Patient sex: F
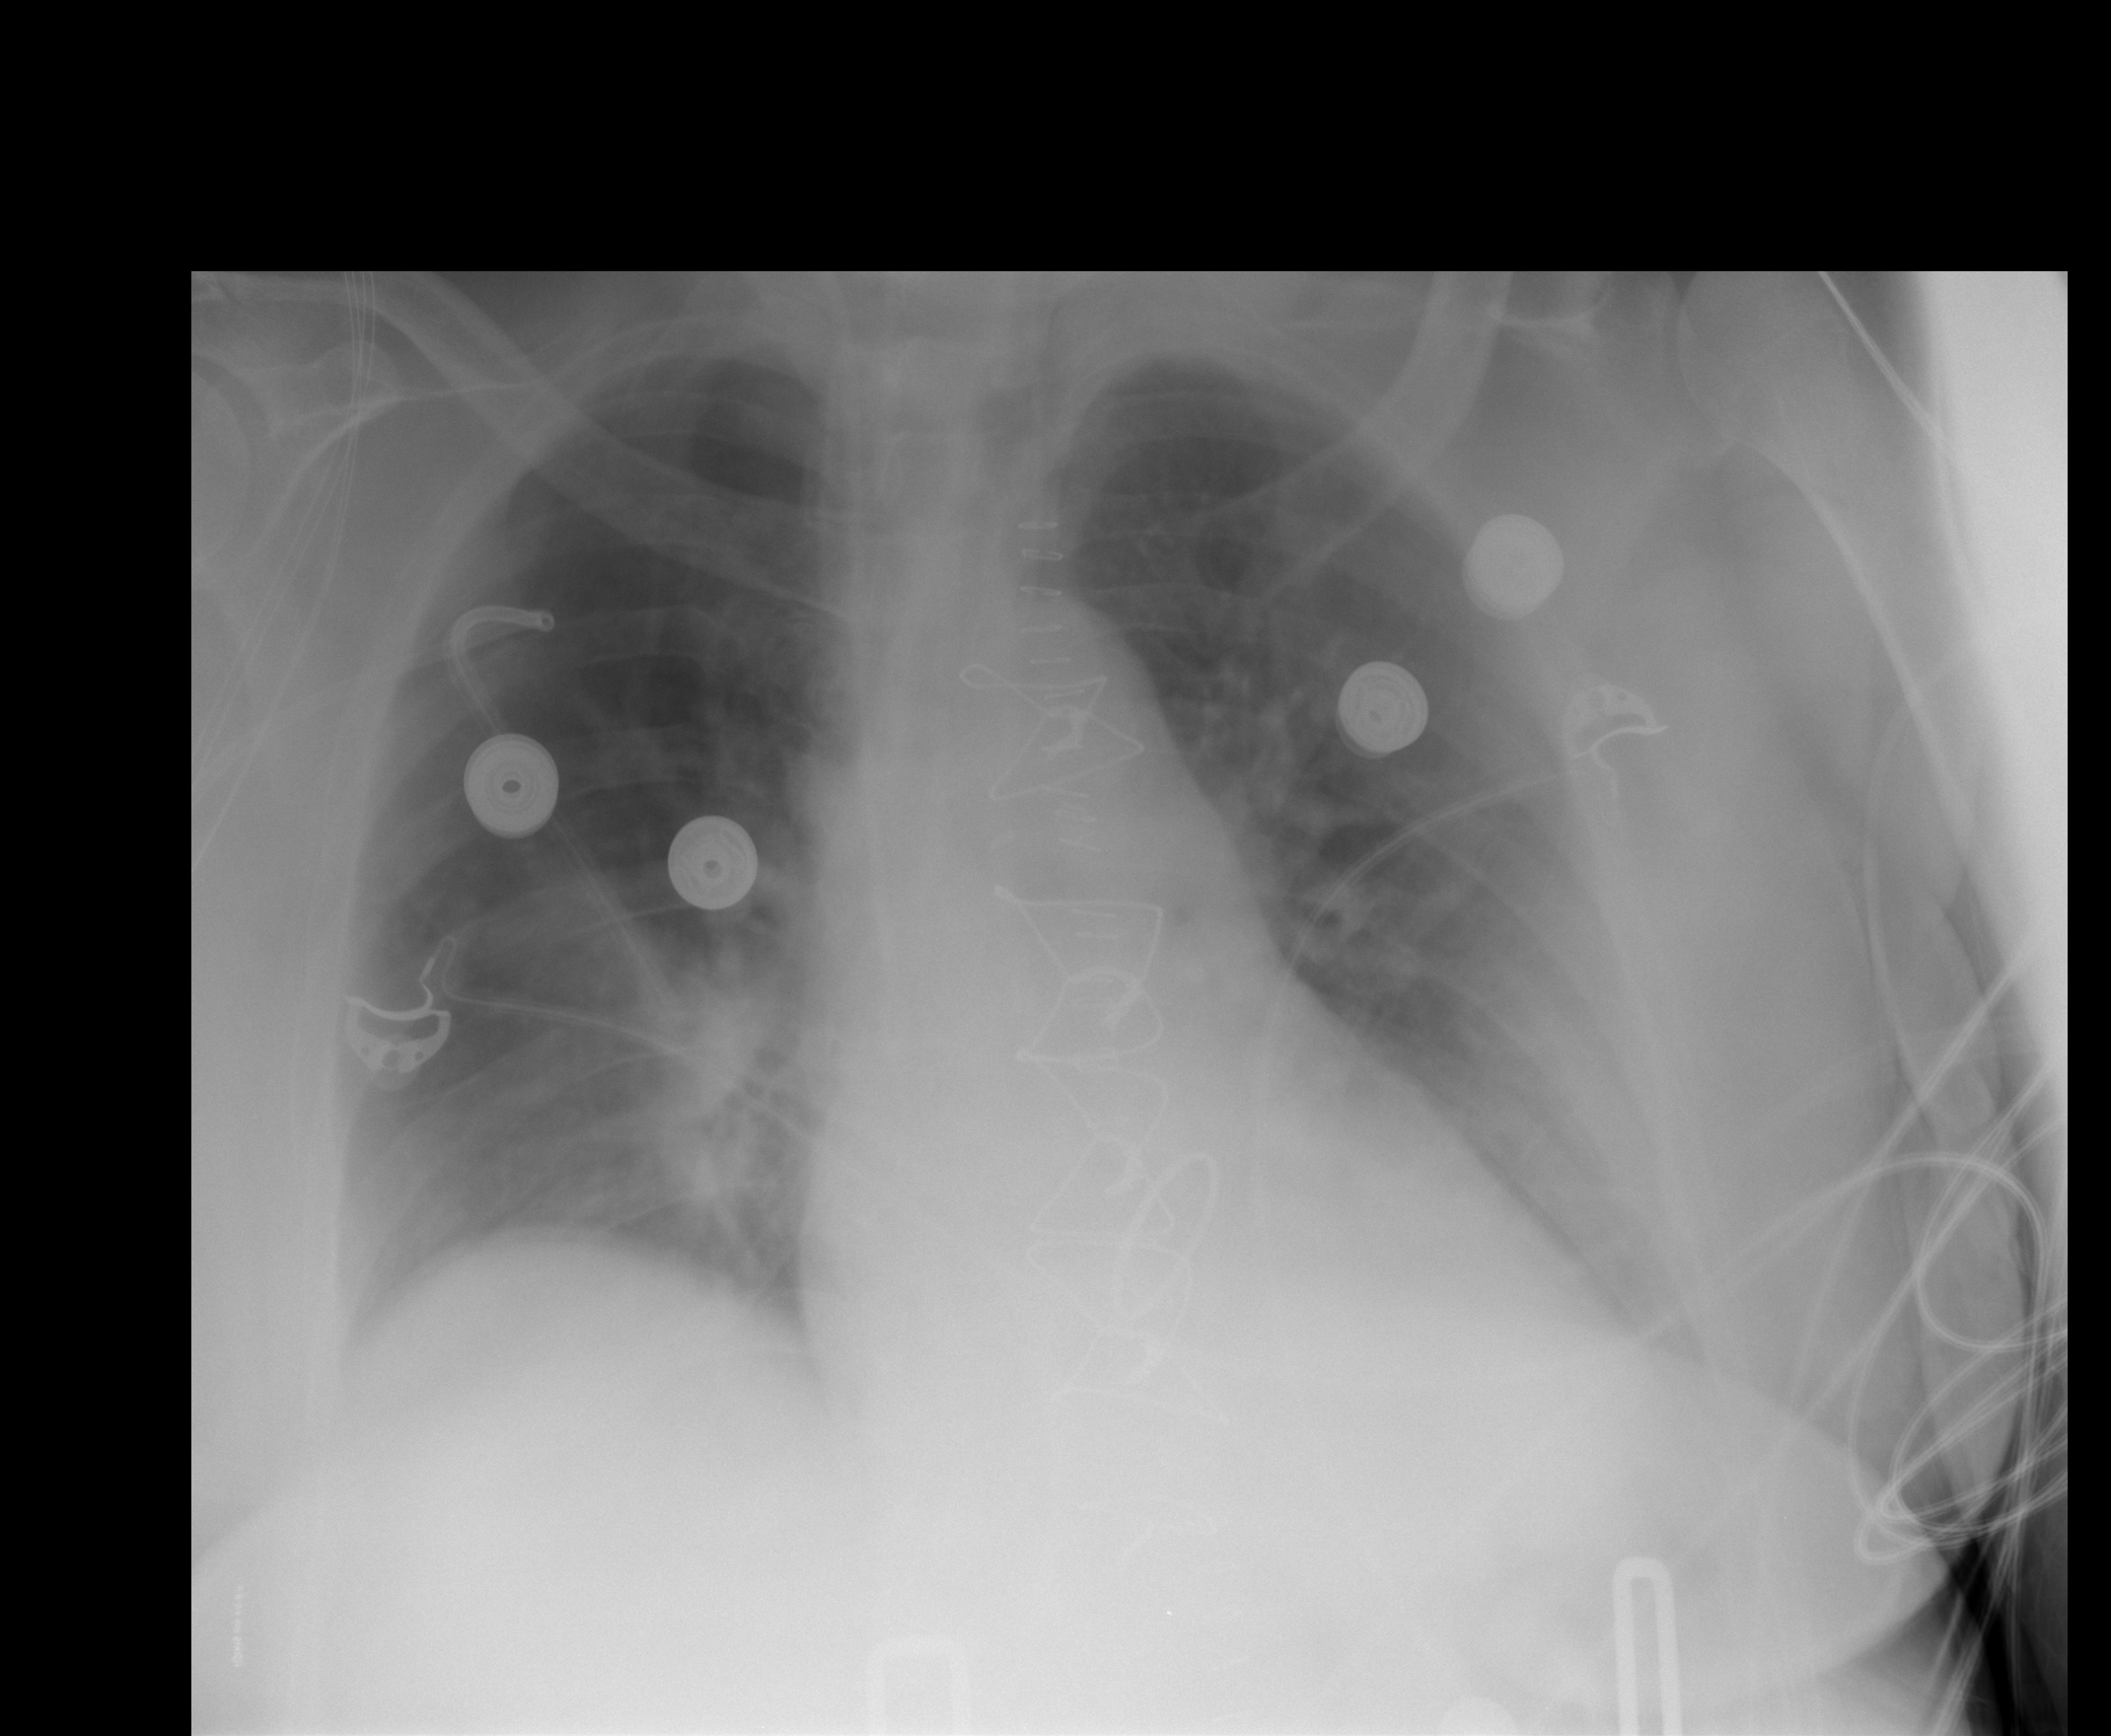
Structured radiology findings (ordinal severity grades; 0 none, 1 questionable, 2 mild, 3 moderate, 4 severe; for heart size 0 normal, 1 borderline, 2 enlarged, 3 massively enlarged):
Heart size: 0
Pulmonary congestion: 2
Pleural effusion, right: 2
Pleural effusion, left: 2
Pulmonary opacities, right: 0
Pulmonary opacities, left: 0
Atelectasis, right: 1
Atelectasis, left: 2